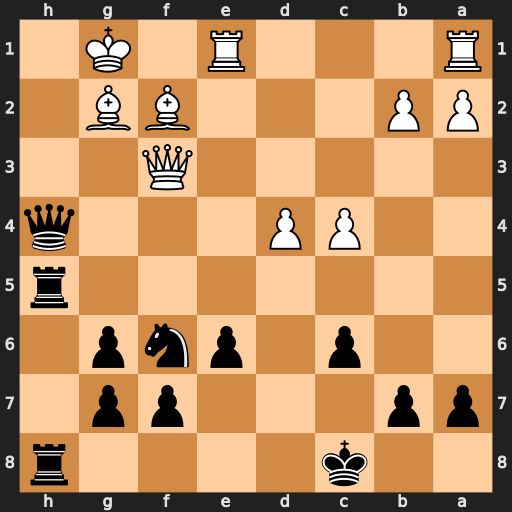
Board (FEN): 2k4r/pp3pp1/2p1pnp1/7r/2PP3q/5Q2/PP3BB1/R3R1K1
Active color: b
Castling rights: -
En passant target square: -
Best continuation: Qh2+ Kf1 Rf5